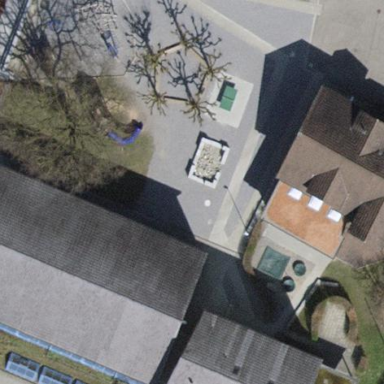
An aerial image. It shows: Building with sports hall used for leisure activities.